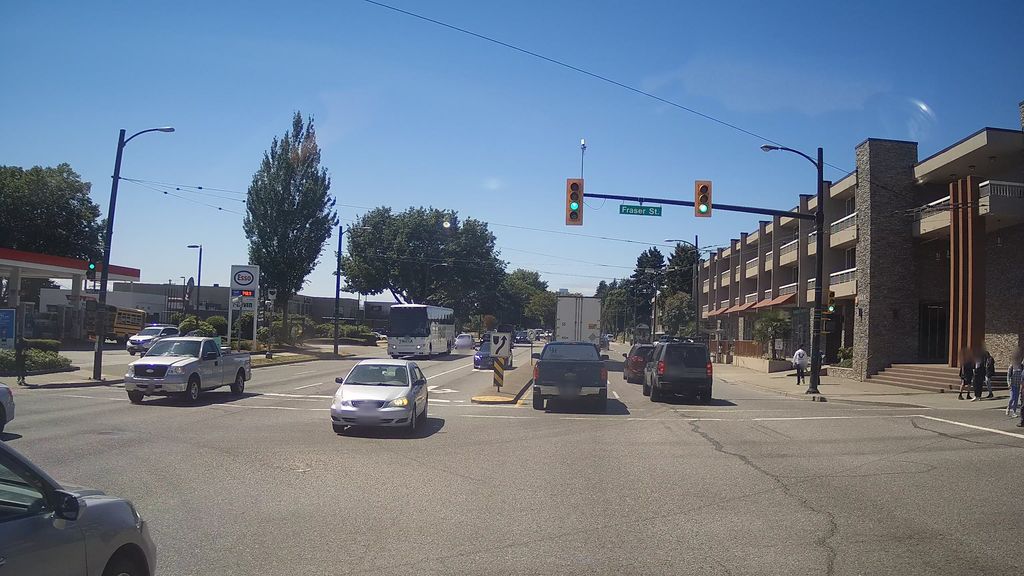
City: vancouver